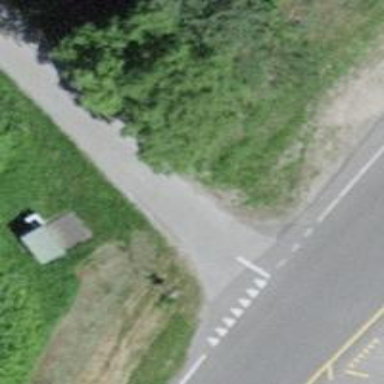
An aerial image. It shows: Asphalt road designated for service vehicles.